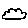
Label: cloud